Field crop: maize
Growth stage: 2
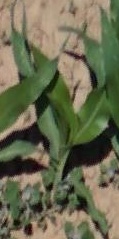
Species: maize